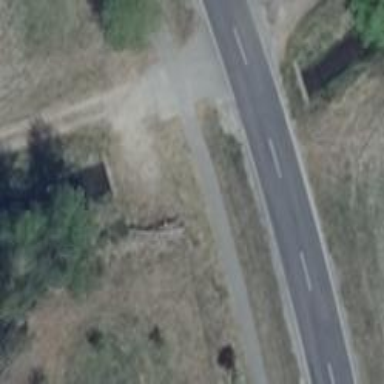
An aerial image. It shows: Culvert tunnel.